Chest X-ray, PA view. Patient: 60 years old, sex F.
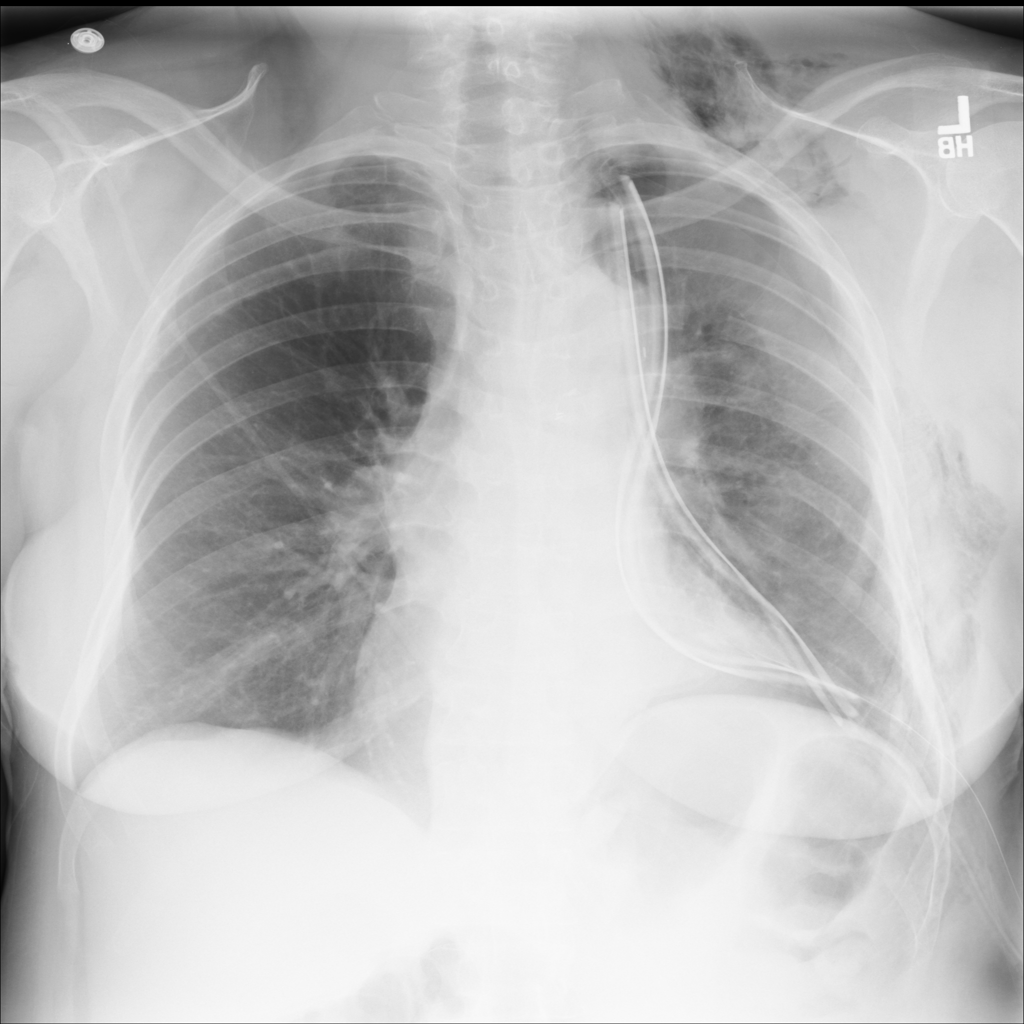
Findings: Pneumothorax